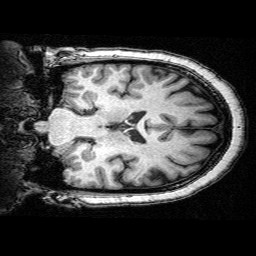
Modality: T1w
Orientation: coronal
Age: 61
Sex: female
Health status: ill
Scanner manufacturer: siemens
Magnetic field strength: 3 T
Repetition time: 0.0025 s
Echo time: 0.00336 s